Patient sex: M
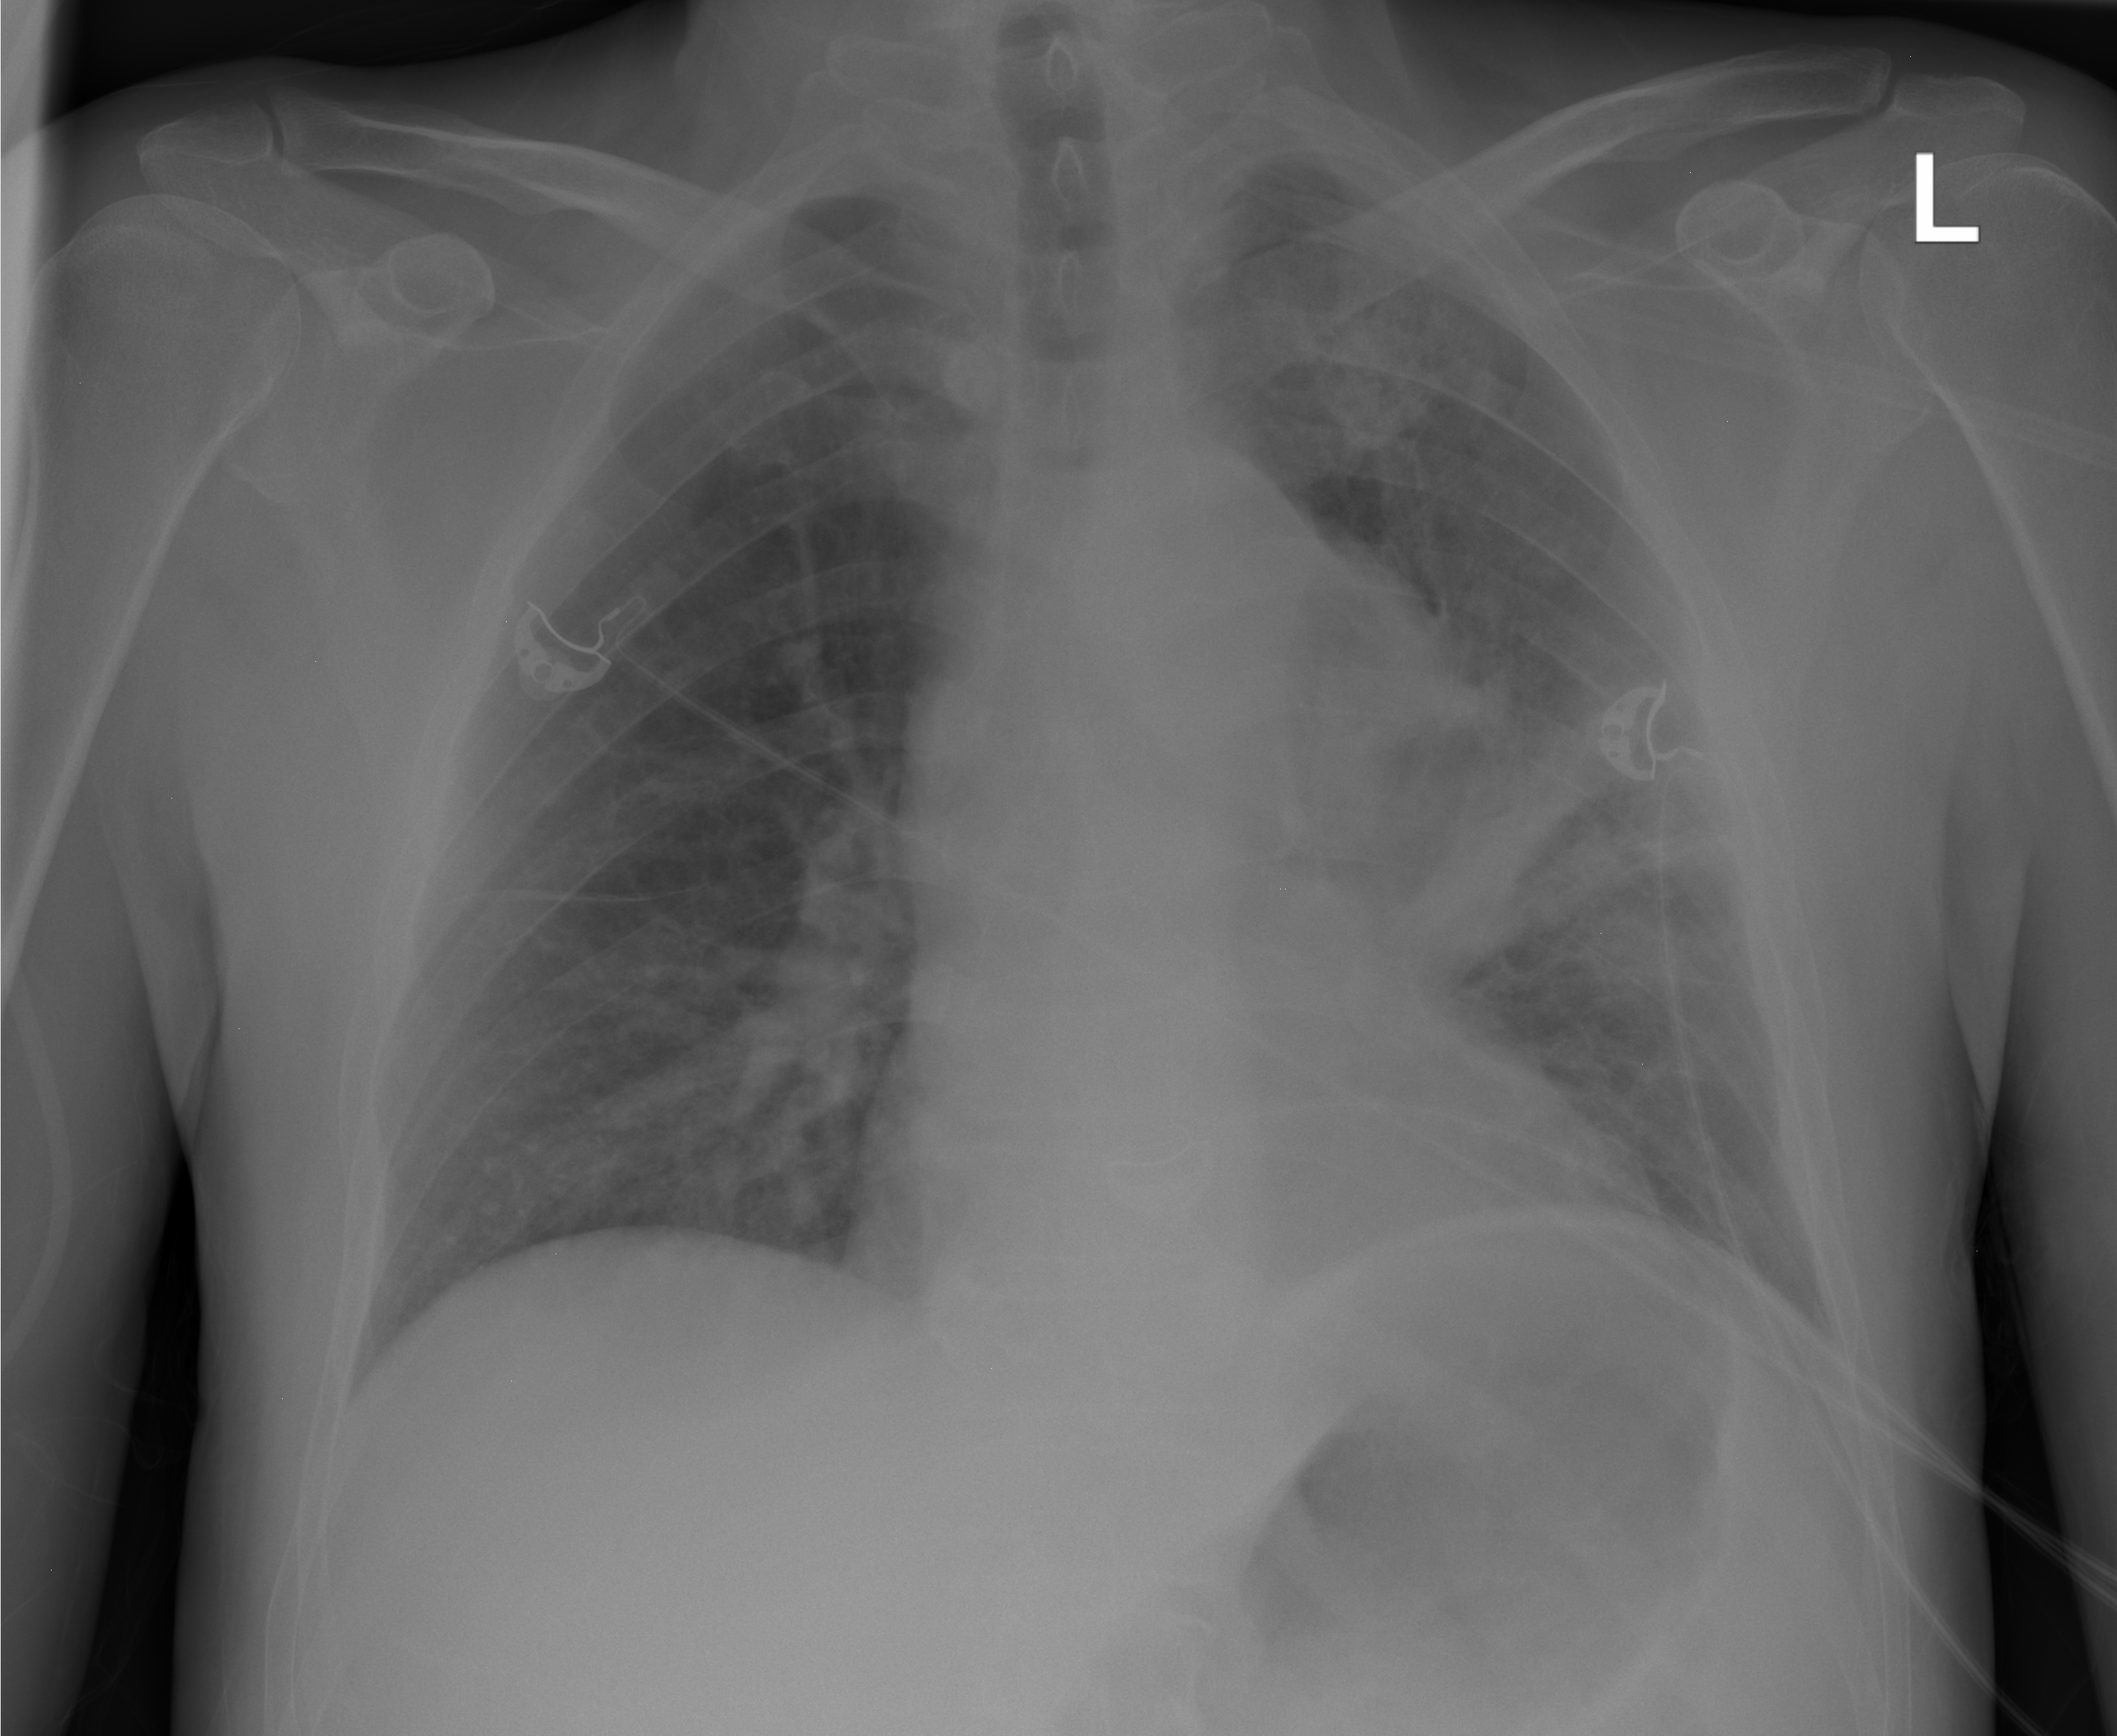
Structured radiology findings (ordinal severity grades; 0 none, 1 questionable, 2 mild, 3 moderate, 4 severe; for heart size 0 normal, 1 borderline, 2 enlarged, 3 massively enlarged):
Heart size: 0
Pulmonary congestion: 0
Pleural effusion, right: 0
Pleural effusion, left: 0
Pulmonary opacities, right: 0
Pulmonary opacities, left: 1
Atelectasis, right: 0
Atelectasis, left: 3